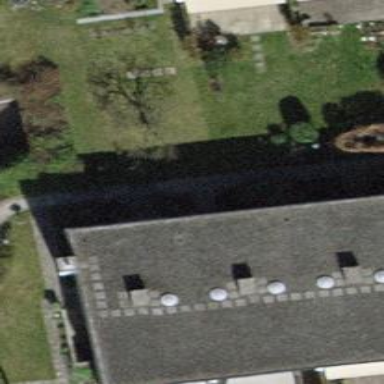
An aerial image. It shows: Flat-roofed building.